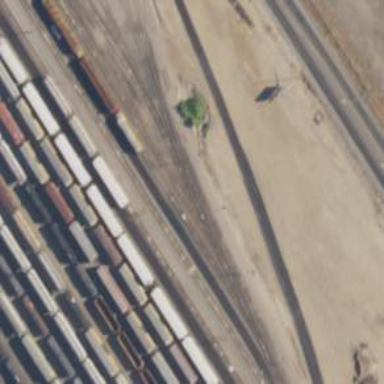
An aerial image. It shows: Railway yard in service.